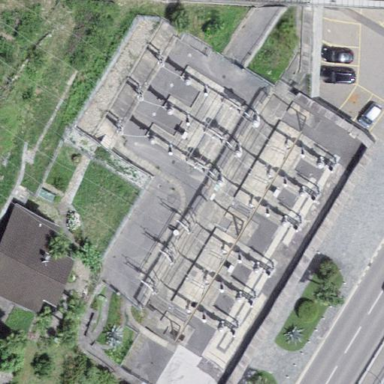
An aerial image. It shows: Fence surrounds transmission level power substation.